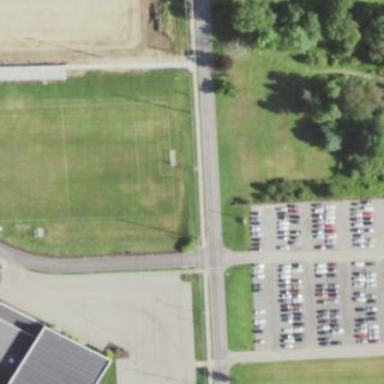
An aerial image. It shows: Soccer pitch with grass surface for leisure and sports.